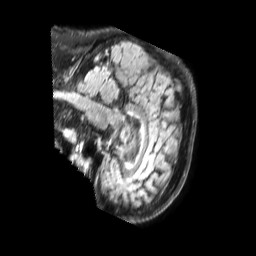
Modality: FLAIR
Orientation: sagittal
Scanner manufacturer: philips
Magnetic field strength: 3 T
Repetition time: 4.8 s
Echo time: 0.34 s